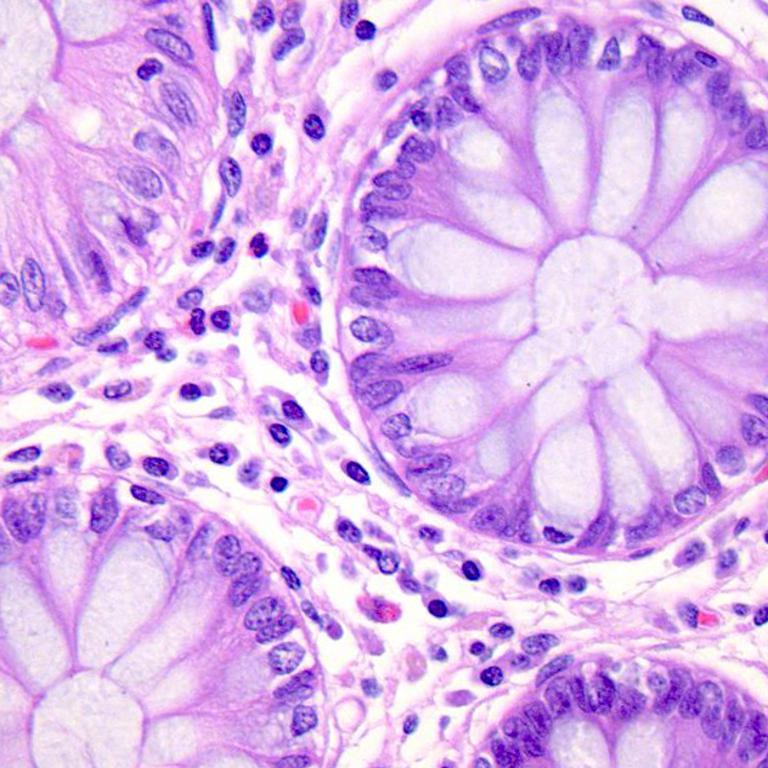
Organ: colon
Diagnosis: benign